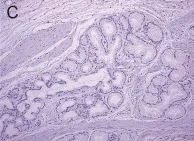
MIB-1 labeling in Brunner's glands. Below surface epithelium preserving intestinal nature. Are shown. Brunner's glands in.
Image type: pathology (immunostaining)